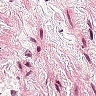
Metastatic tissue present: no